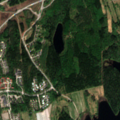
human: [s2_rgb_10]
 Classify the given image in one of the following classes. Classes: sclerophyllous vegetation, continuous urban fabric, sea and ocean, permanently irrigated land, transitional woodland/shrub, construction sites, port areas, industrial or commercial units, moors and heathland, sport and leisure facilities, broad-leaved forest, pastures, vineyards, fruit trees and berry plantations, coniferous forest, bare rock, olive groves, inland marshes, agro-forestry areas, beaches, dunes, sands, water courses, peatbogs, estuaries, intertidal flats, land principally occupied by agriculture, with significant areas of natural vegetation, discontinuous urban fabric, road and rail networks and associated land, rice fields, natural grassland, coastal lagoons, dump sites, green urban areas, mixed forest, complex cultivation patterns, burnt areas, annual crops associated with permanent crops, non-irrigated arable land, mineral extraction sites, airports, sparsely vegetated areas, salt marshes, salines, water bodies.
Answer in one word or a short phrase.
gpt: discontinuous urban fabric, industrial or commercial units, land principally occupied by agriculture, with significant areas of natural vegetation, broad-leaved forest, mixed forest, water bodies